Question: I have a text file in the format (space delimited, one entry per line):
'''
row1 val1 val2
row2 val1 val2
'''
I have the header values for the table within an array, say fieldArray.
I need to create a LATEX table similar to this (added a screenshot below because table is not displaying properly):
| header 1 | header 2 | header 3 |
| -------- | -------- | -------- |
| row1 | val1 | val2 |
| row2 | val1 | val2 |
| row3 | val1 | val2 |
In the table above, the headers come from the array, and the 'row' & 'val' comes from the lines in the .txt file.
I need to make the table from the .txt and the fieldArray within my shell script and put it into a file called 'temp.tex', then I need to use pdflatex to create a pdf of the table from that .tex file and call it 'table.pdf' (All within a single script).
Though, in the shellscript, the .txt file is not always the same. The .txt changes depending on what the user inputs when they call the script.
Desired table:

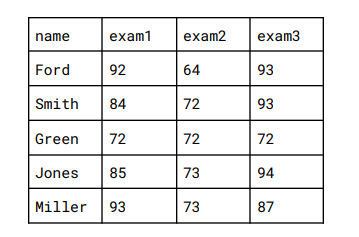
Answer: Using 'pgfplotstable':
'''
\documentclass{article}
\usepackage{pgfplotstable}
\begin{document}
\pgfplotstabletypeset[
columns/0/.style={column name={header 1}},
columns/1/.style={column name={header 2}},
columns/2/.style={column name={header 3}},
header=false,
string type,
before row=\hline,
every last row/.style={after row=\hline},
column type/.add={|}{},
every last column/.style={column type/.add={}{|}}
]{test.txt}%
\end{document}
'''
<URL>
---
For an arbitrary number of columns, prepend your header to the '.txt' file, e.g.
'''
{header 1} {header 2} {header 3}
row1 val1 val2
row2 val1 val2
'''
and let 'pgfplotstable' do the work for you:
'''
\documentclass{article}
\usepackage{pgfplotstable}
\begin{document}
\pgfplotstabletypeset[
string type,
before row=\hline,
every last row/.style={after row=\hline},
column type/.add={|}{},
every last column/.style={column type/.add={}{|}}
]{test.txt}%
\end{document}
'''